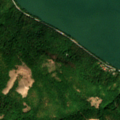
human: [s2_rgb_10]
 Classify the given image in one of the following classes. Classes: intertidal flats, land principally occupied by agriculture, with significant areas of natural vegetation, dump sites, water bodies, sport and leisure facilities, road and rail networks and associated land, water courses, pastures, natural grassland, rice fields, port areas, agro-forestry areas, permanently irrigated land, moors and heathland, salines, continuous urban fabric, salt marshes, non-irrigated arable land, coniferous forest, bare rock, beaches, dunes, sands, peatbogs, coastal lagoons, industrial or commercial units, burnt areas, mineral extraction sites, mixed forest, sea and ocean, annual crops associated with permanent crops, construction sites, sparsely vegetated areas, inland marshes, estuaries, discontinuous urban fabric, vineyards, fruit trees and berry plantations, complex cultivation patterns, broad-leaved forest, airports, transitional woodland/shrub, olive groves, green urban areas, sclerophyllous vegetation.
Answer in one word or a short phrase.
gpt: pastures, land principally occupied by agriculture, with significant areas of natural vegetation, broad-leaved forest, water courses